Interaction volume radius: 5 \u00c5
Interaction volume height: 20 \u00c5
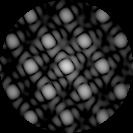
Disorder parameter: 0.1069